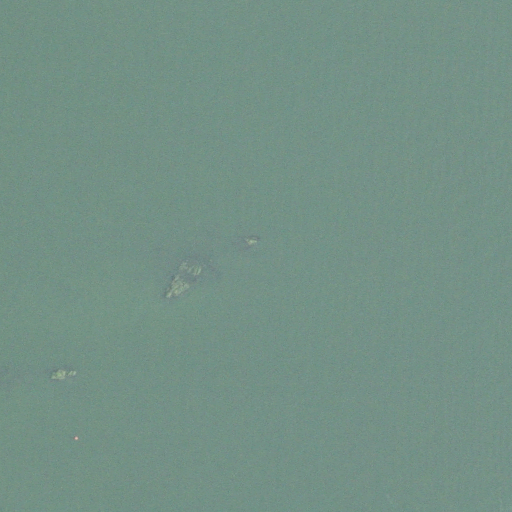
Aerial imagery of island in Connecticut named Great Captain Rocks containing only open water